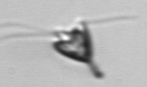
Label: Pyramimonas_longicauda